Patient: sex M, age 61
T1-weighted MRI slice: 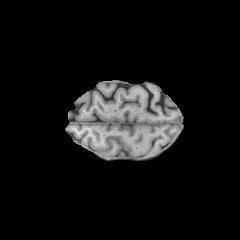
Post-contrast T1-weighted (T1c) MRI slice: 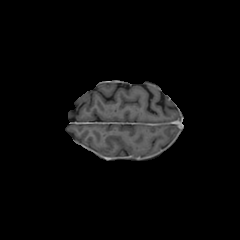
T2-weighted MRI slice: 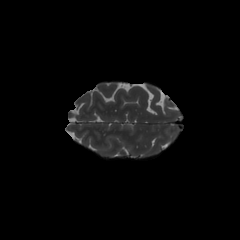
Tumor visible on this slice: no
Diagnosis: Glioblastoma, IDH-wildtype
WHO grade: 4